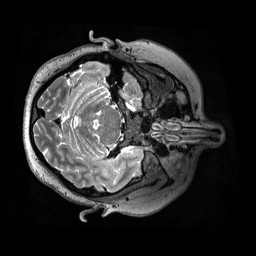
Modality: T2w
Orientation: axial
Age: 29
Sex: female
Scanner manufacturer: siemens
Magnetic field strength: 3 T
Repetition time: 3.2 s
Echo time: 0.562 s